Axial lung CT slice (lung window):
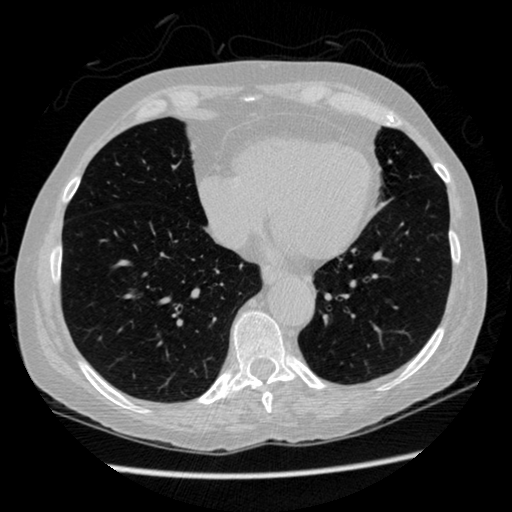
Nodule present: no